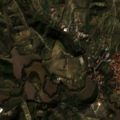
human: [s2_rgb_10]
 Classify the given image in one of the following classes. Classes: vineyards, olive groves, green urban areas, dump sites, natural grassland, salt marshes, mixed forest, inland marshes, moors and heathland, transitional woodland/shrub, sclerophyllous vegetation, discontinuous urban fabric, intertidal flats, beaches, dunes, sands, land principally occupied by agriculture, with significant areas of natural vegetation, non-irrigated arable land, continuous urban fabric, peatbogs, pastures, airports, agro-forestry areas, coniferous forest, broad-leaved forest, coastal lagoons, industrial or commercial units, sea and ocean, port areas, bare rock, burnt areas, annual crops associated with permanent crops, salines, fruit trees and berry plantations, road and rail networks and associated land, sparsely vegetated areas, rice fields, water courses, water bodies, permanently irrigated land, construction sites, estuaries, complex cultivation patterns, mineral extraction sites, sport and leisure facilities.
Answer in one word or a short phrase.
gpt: discontinuous urban fabric, permanently irrigated land, olive groves, annual crops associated with permanent crops, complex cultivation patterns